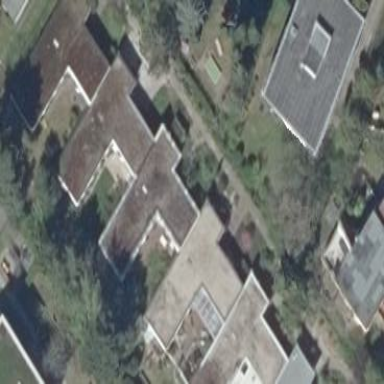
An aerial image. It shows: Terrace building.